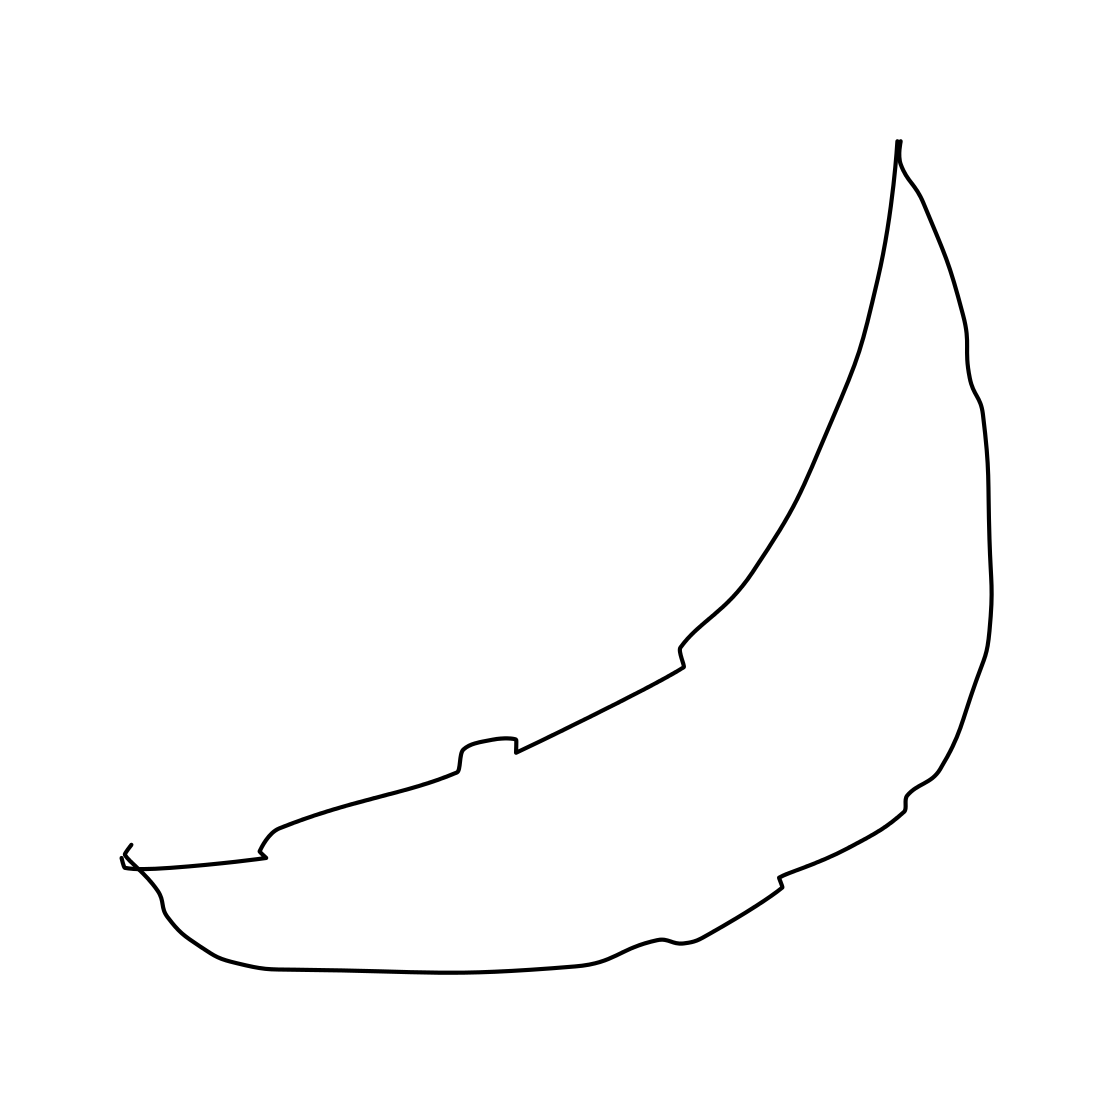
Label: moon